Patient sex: M
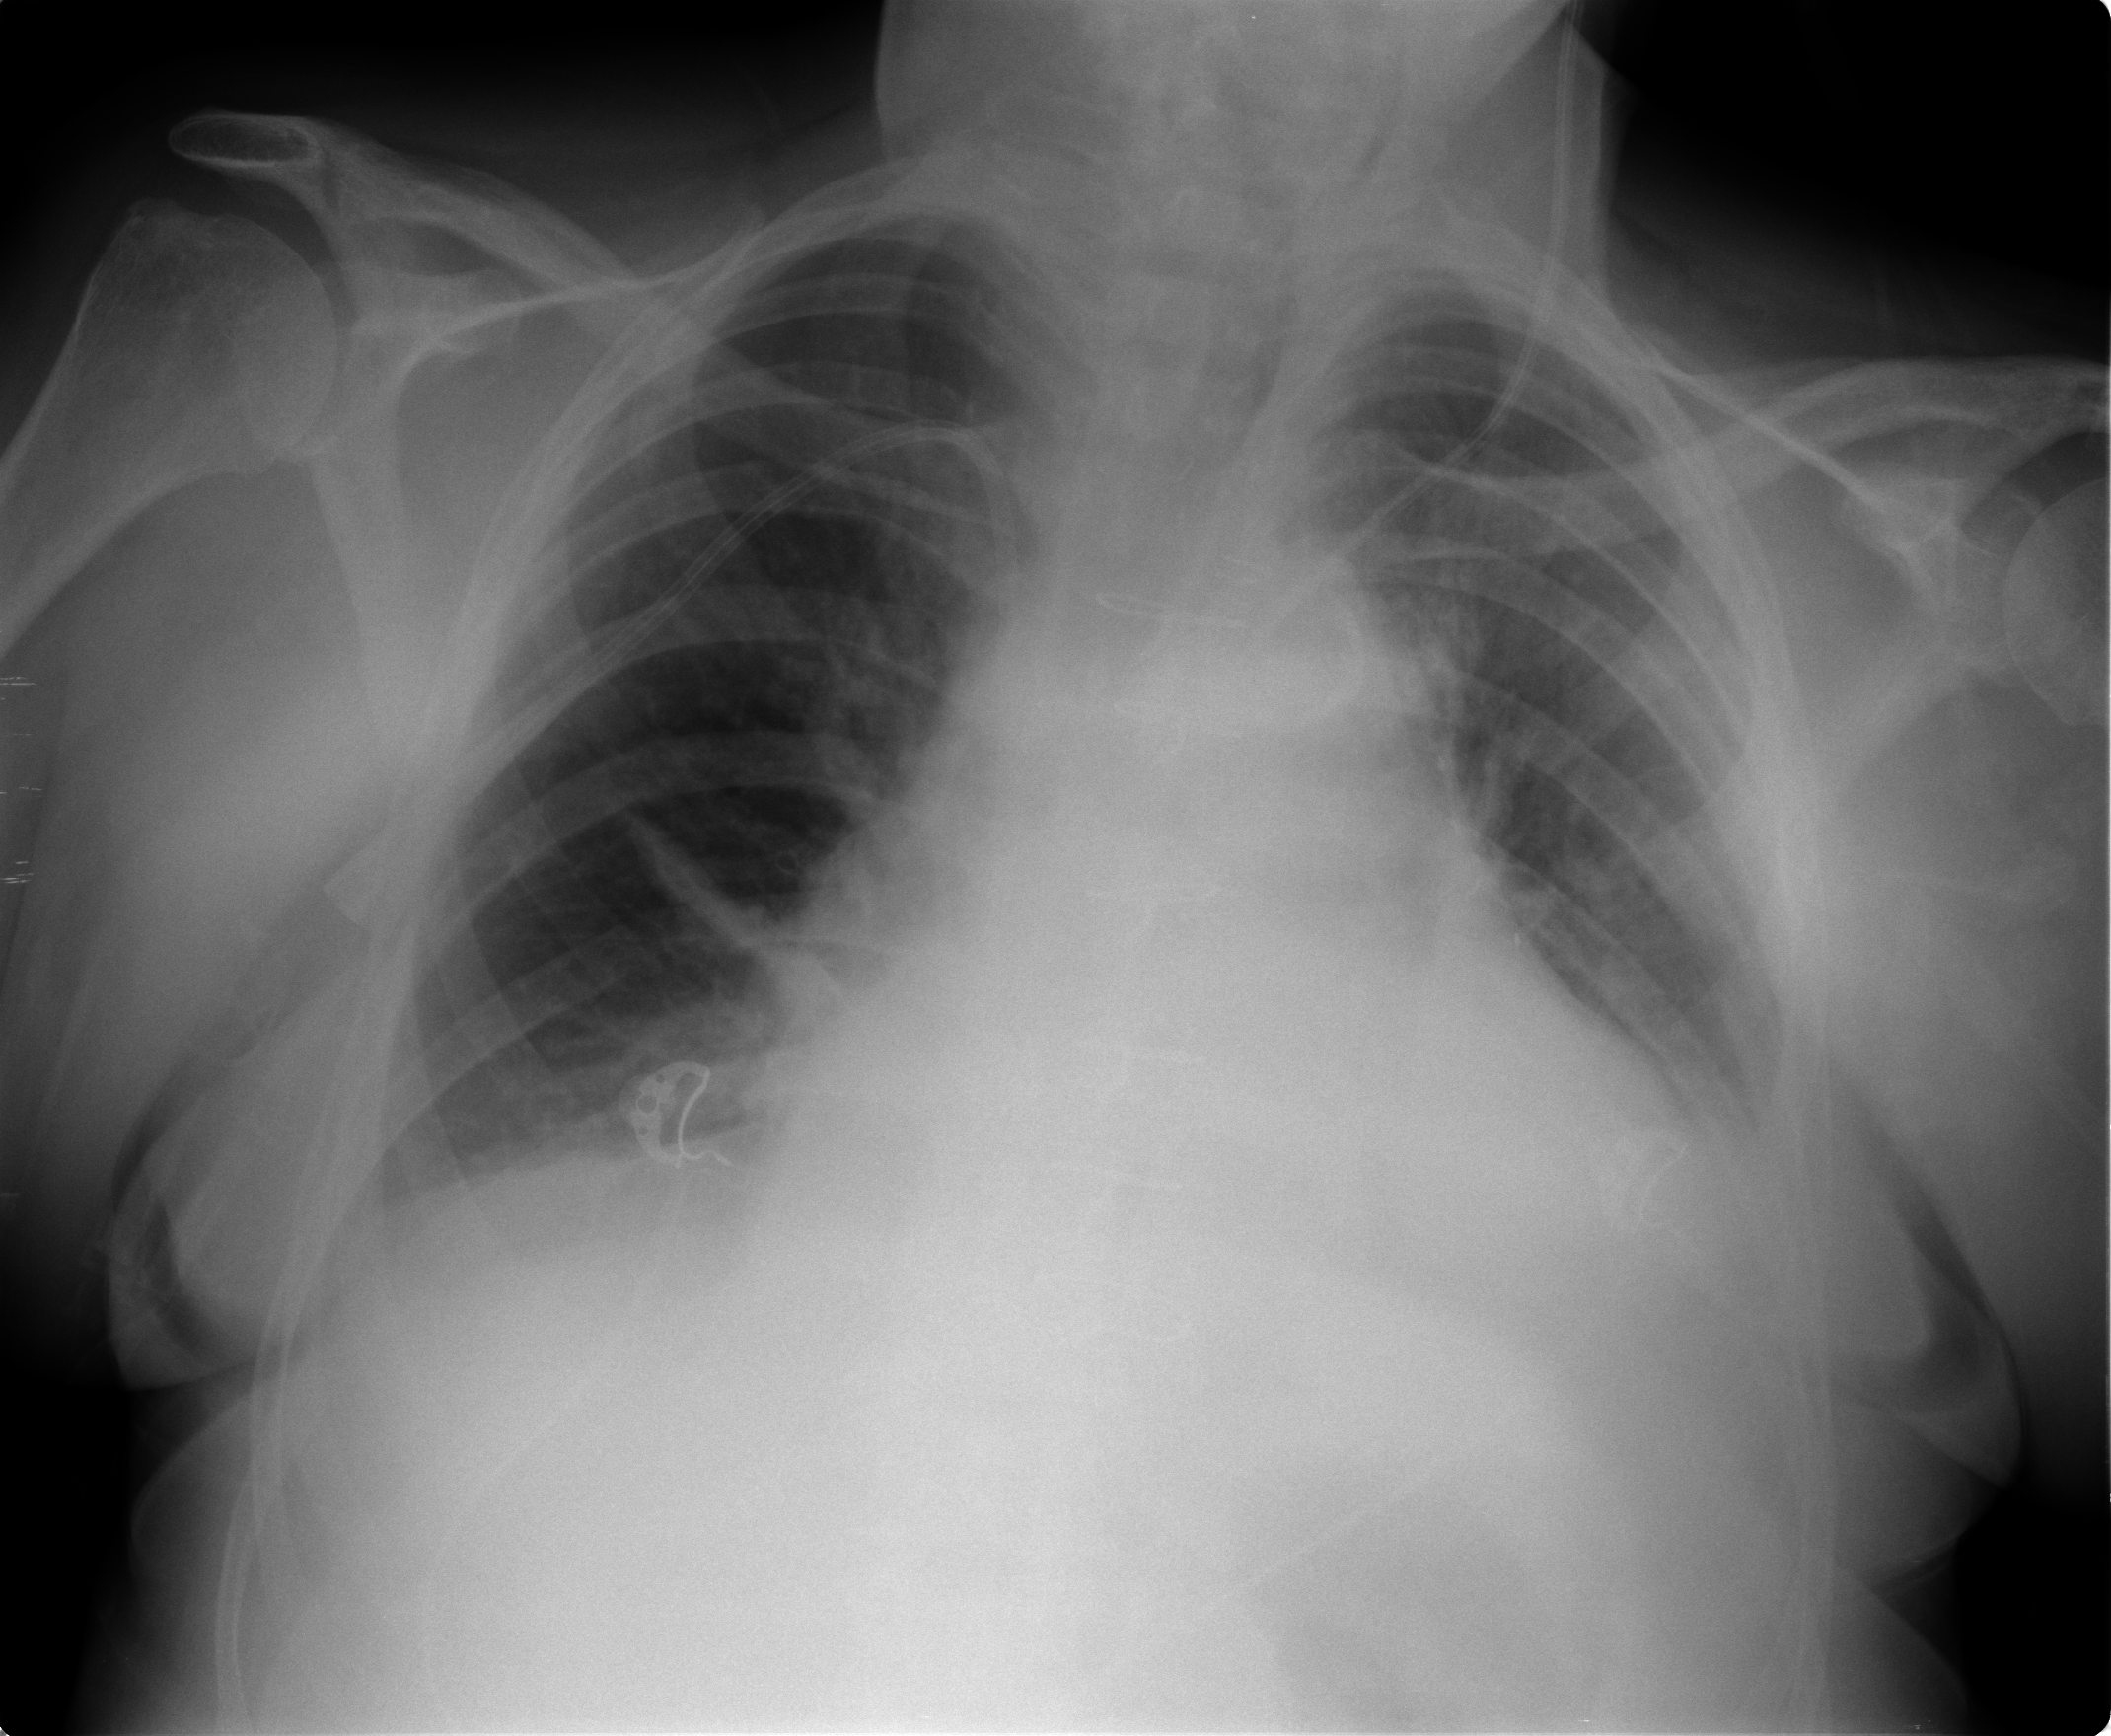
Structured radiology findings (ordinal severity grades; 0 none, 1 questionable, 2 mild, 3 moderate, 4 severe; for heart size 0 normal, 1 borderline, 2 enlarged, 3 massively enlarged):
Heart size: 3
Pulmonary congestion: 1
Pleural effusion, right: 1
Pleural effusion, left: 2
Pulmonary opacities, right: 0
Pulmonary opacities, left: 0
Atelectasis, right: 2
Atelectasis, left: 3